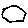
Label: hexagon